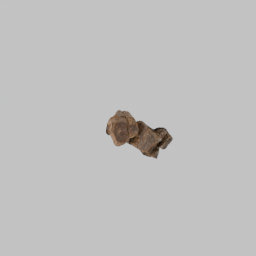
Label: nature